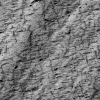
Atmospheric dust classification: not_dusty